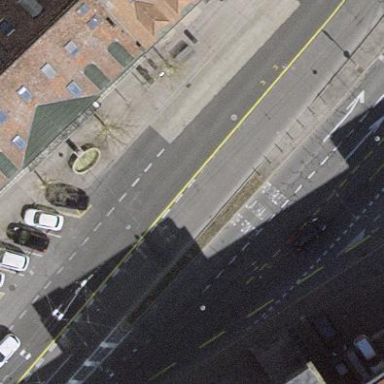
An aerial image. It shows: City block with concrete surface.